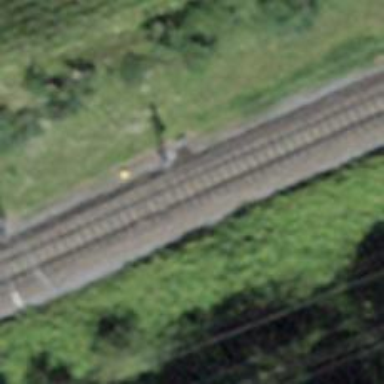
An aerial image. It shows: Railway signal.